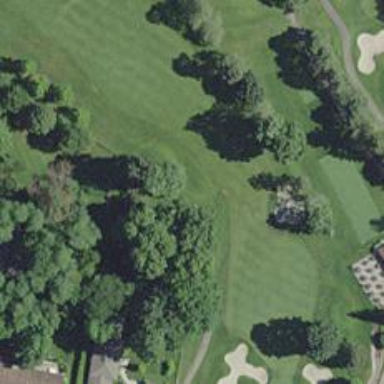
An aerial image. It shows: Golf hole.